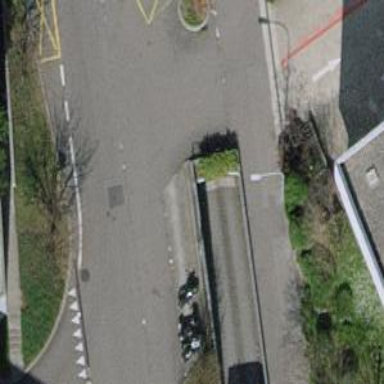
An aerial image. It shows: Parking entrance.